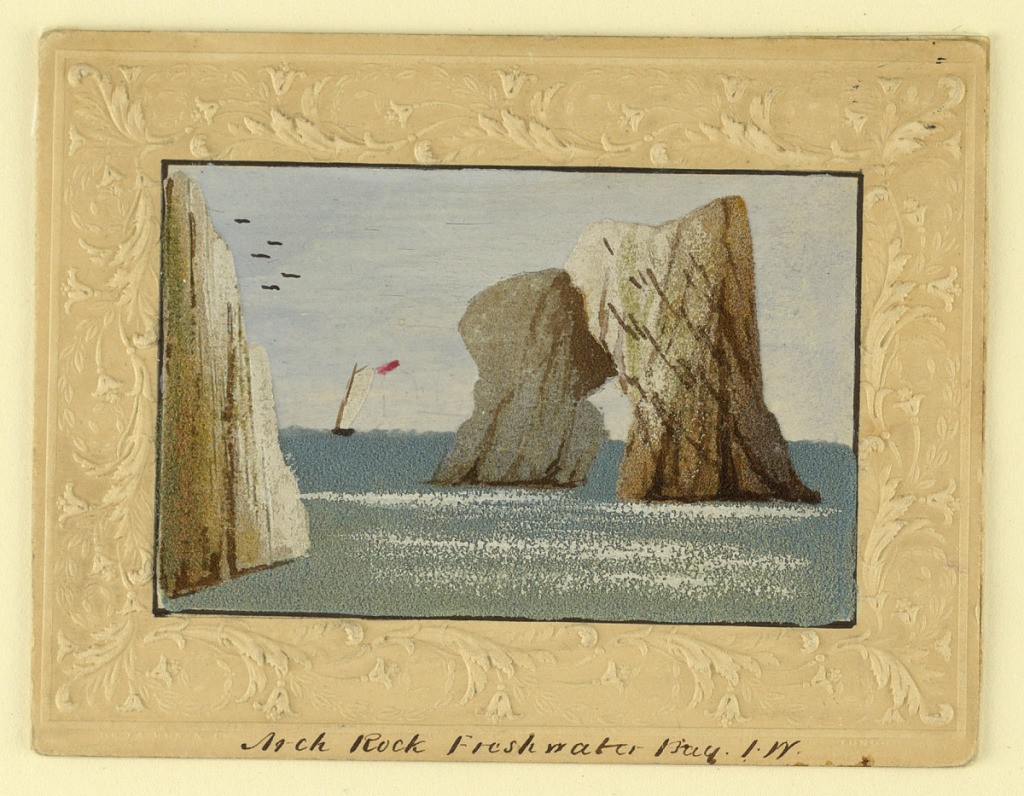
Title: Arch Rock from Freshwater Bay
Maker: I. W., active 19th c.
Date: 1820–1830
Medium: Brush and gouache on sand, glued to paper, mounted on embossed paper
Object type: Picture
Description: A liff, left, and a pierced rock, right, enframe a sailboat in the distance. Embossed paper frame. Title and artist's initials inscribed below, in ink.